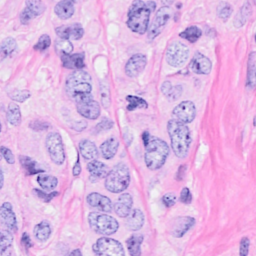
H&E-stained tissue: Breast